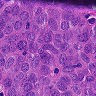
Metastatic tissue present: yes